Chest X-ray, PA view. Patient: 64 years old, sex F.
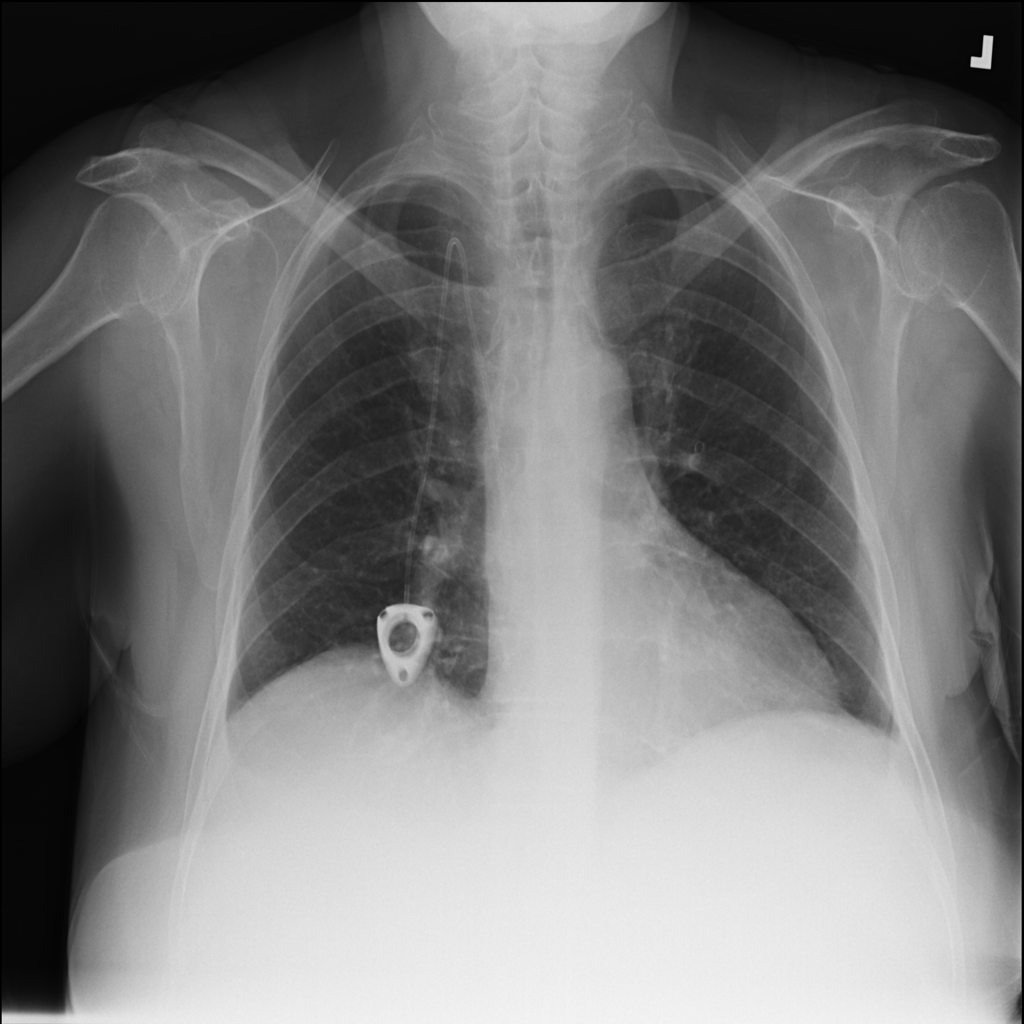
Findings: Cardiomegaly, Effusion